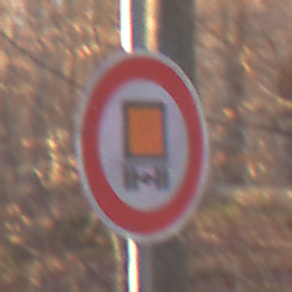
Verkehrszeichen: VerbotKennzeichnungspflichtigeKraftfahrzeugeGefaehrlicheGueter
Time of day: SunriseSunset
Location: Outdoor (Nature)
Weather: Clear
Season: Autumn
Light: Natural